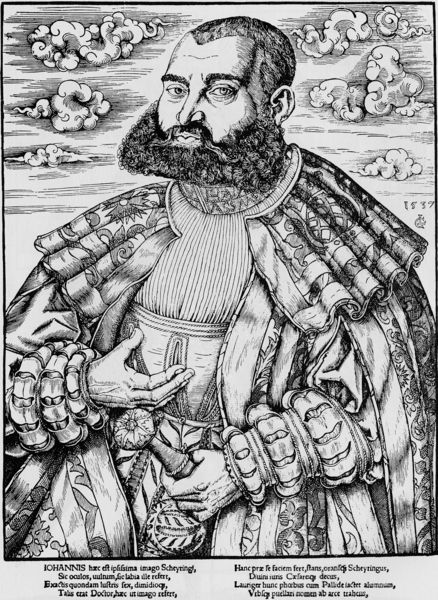
Titel: Bildnis des Dr. Johann Scheyring
Künstler: Lucas d.J. Cranach
Institution: (Seriendruck)
Schlagwörter: dunkel, hand, himmel, kopf, mann, umhang, wolken, finger, haar, hell, mund, nase, ohr, schwarz, zeichnung, blick, wolke, mode, muster, bart, hemd, augen, falten, gesicht, johannes, kragen, vollbart, ärmel, bildnis, hals, herr, hände, portrait, porträt, gewand, mantel, reich, stickerei, adel, decke, locke, locken, puffärmel, renaissance, vornehm, deutschland, apfel, schrift, stab, grafik, graphik, dick, inschrift, deutsch, druck, lithographie, schnitt, schwarzweiss, radierung, stich, lithografie, schwert, text, backenbart, kugel, stehkragen, tasche, fürst, geheimratsecken, buchdruck, knauf, mittelalter, wams, herzog, wolkne, adelig, patrizier, adliger, monarch, breit, kirchlich, prunk, bänder, kupferstich, stulpen, johann, zepter, szepter, latein, regent, prachtvoll, prächtig, reformation, seriendruck, johannis, geschlitzt, zeptar, pausbäckig, schwertknauf, iohannes, iohannis, h, 1557, 1537, 1539, yyyyyyyyyyyyyyyyyyyyyyyyyyyyyyyyyyyyyyyyy, scheyring